Field crop: tomato
Growth stage: 2
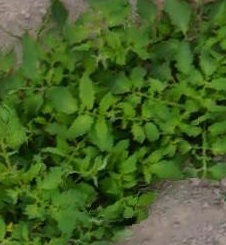
Species: tomato